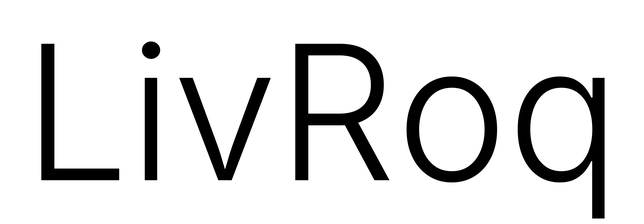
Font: Inter_Light